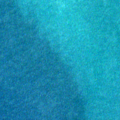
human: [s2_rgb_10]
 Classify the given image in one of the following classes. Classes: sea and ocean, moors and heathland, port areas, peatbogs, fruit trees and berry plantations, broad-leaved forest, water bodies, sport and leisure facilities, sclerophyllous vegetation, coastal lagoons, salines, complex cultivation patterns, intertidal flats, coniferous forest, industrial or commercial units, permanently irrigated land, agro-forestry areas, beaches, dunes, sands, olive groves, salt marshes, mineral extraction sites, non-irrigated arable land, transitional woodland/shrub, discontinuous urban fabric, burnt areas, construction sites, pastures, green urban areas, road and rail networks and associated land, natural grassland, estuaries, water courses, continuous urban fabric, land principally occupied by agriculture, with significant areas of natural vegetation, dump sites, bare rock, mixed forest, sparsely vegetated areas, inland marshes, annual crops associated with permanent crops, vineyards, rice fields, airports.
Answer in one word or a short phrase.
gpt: sea and ocean